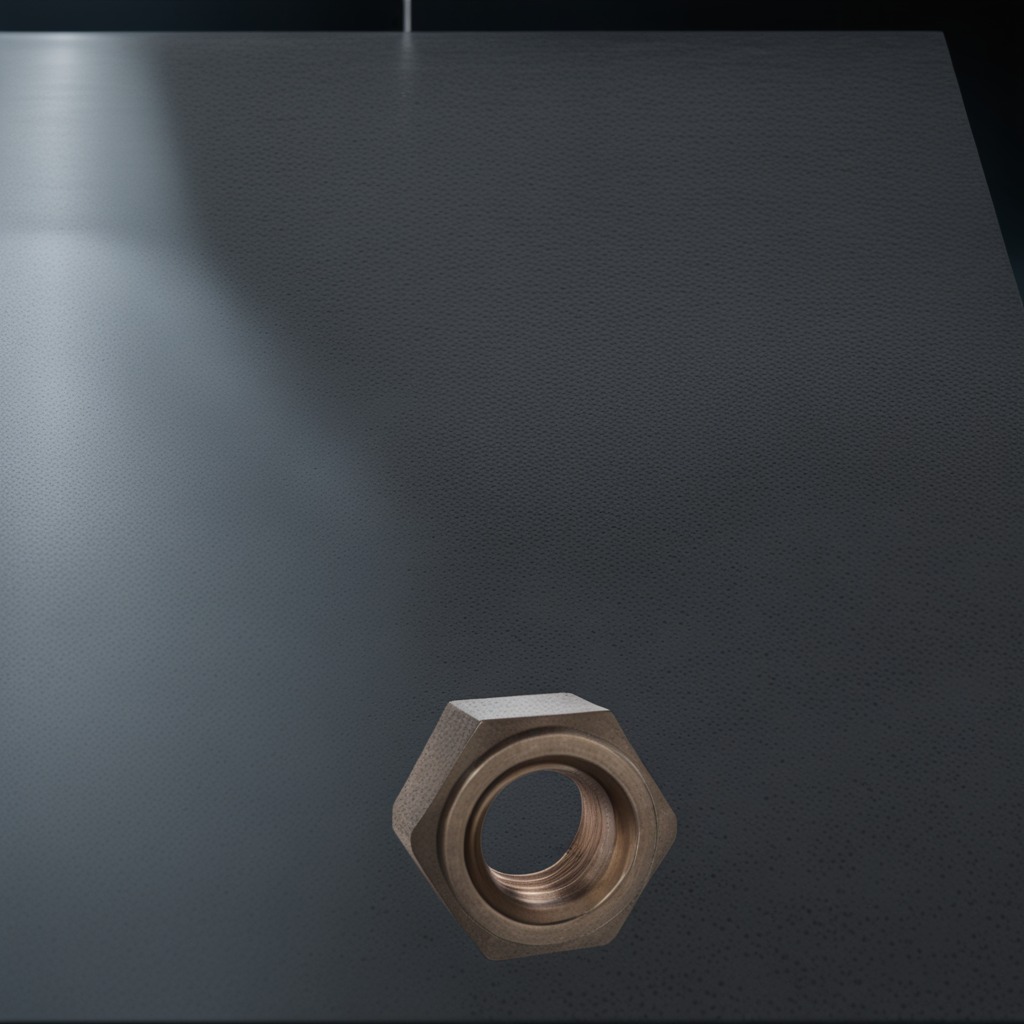
A metal nut is lying on the clean granite table inside a workshop at night.